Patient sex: M
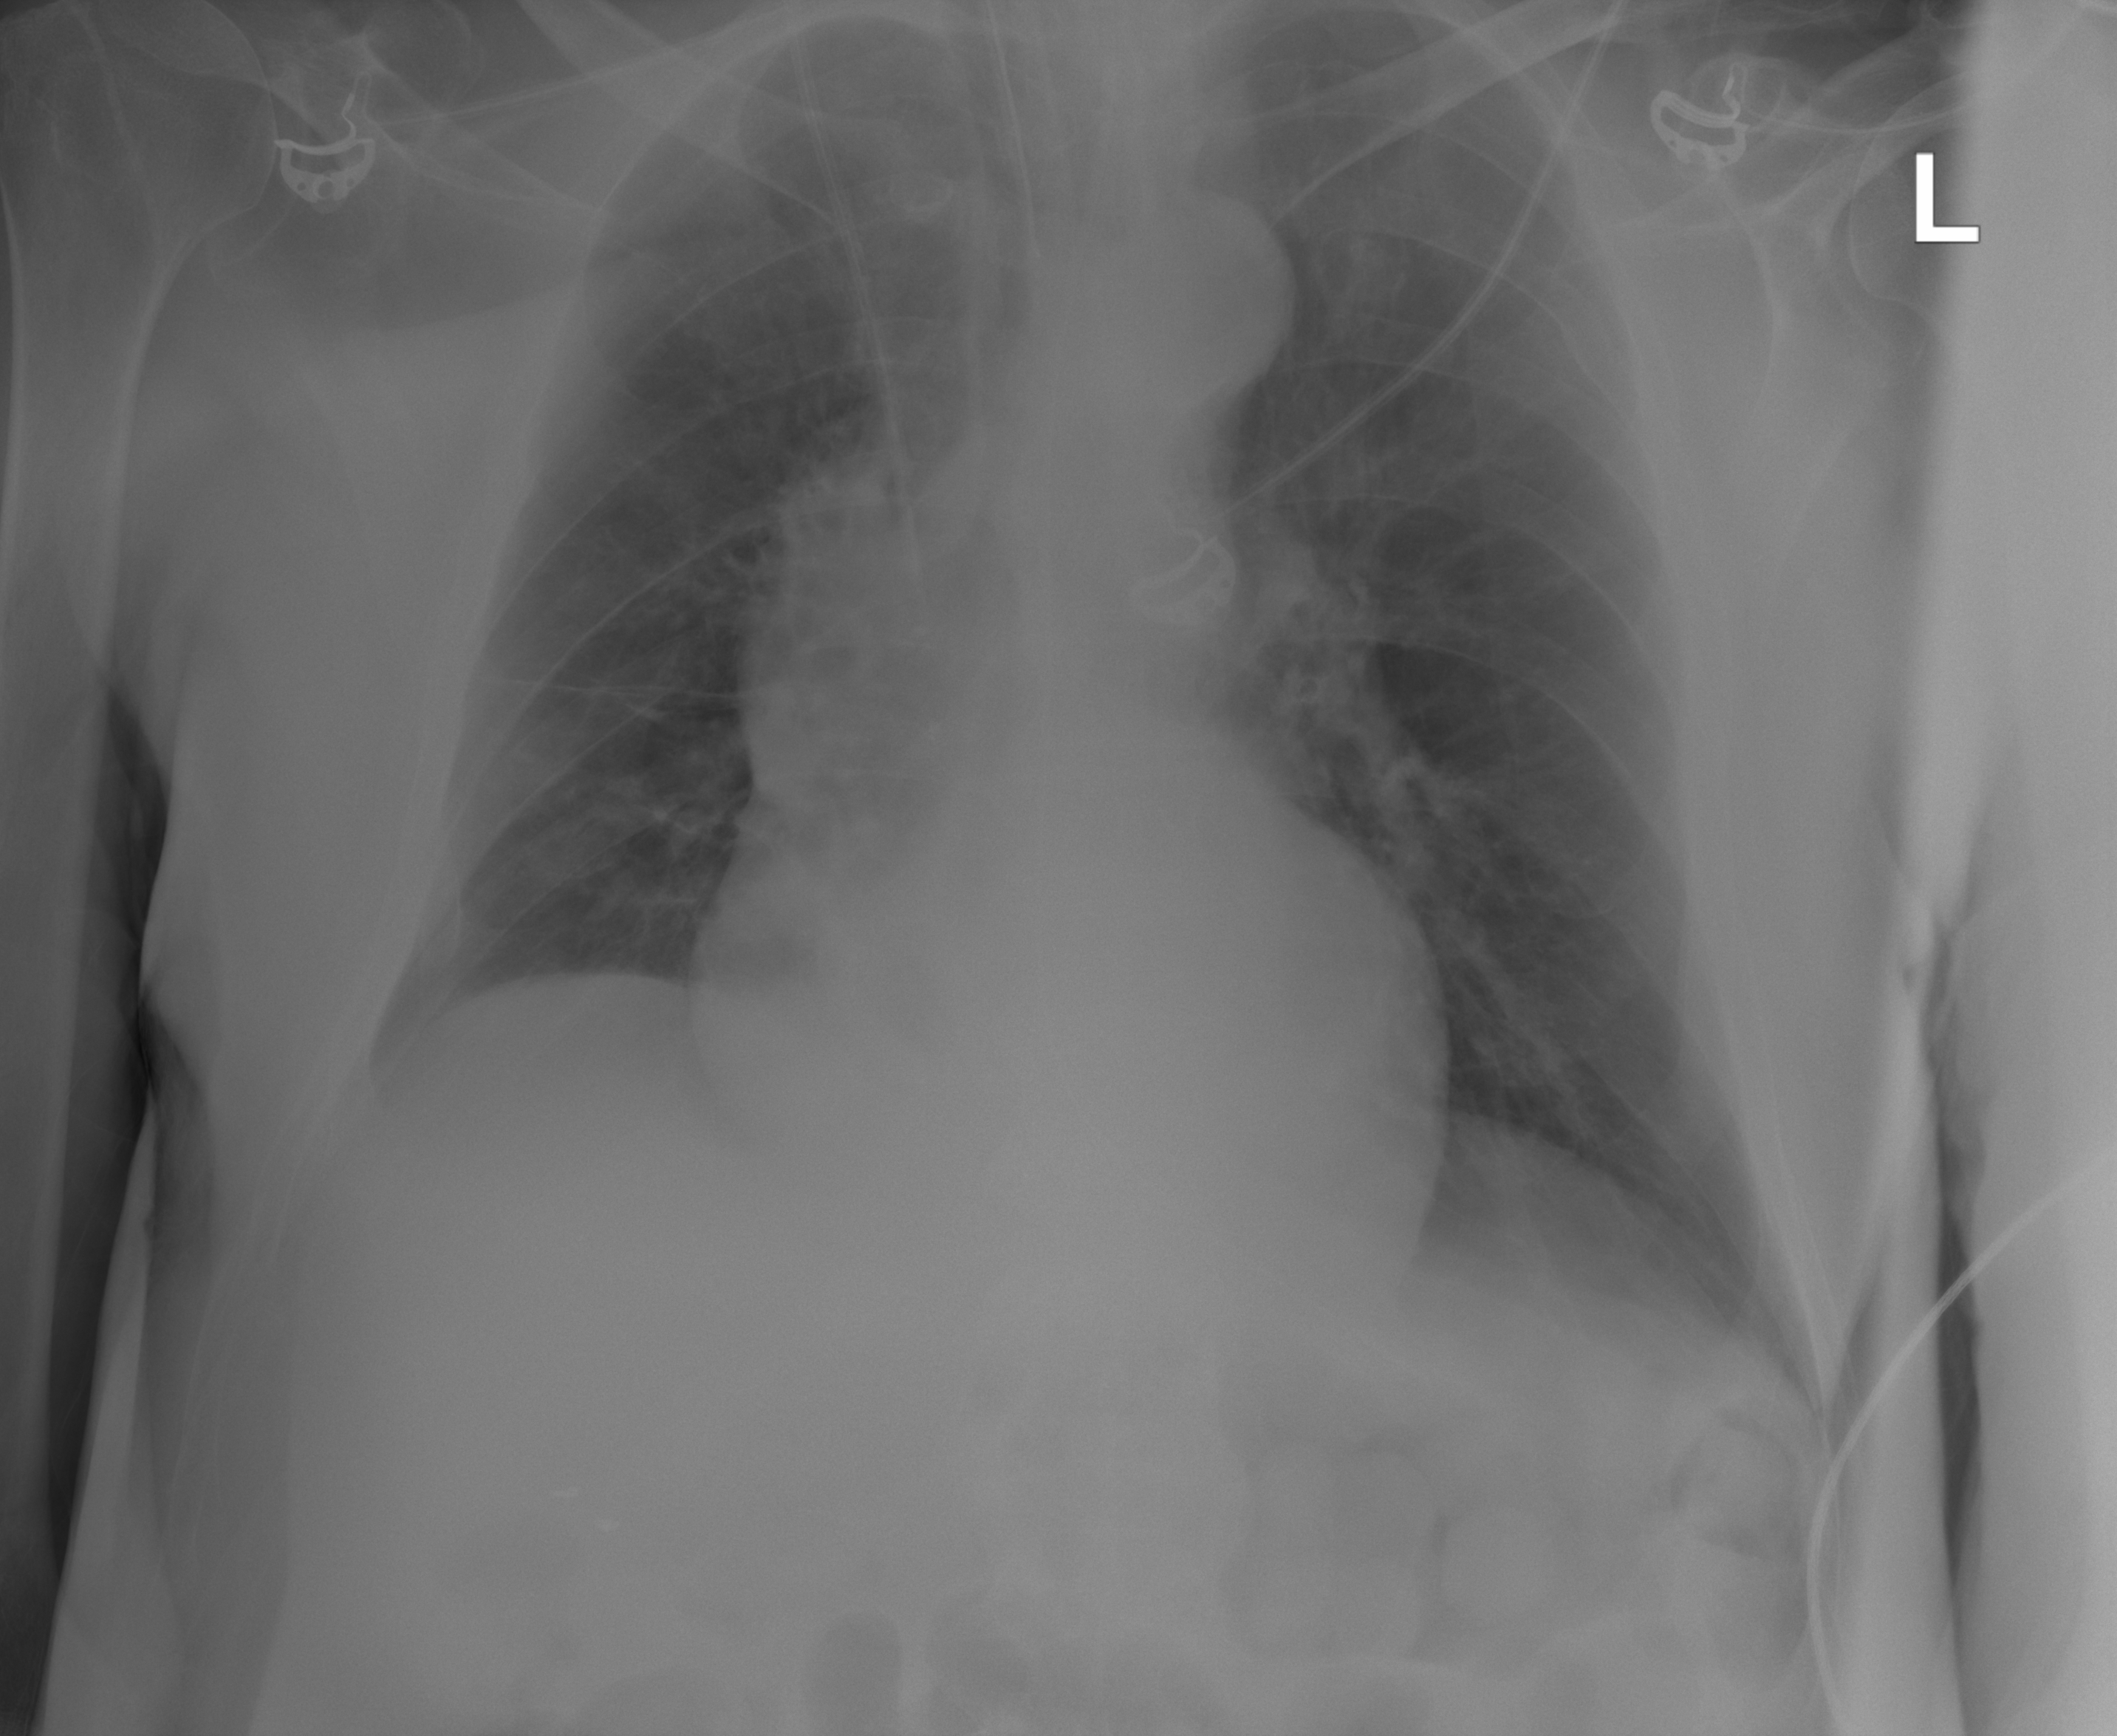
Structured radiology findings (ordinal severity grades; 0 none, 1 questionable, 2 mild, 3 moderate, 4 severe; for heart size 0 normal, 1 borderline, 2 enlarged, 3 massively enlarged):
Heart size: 0
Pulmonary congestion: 2
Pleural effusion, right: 2
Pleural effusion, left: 0
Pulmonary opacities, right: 0
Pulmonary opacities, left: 0
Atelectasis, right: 2
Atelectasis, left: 2